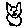
Label: cat